Question: My admin page for a specific model has two stackedInlines. Currently they display one under the other. I would like them to display side by side so The page would look like this (don't have enough reputation to embed the image :[ )

Any easy way to go about this without having to write my own admin page?
If that's the only solution, how exactly would I go about that?
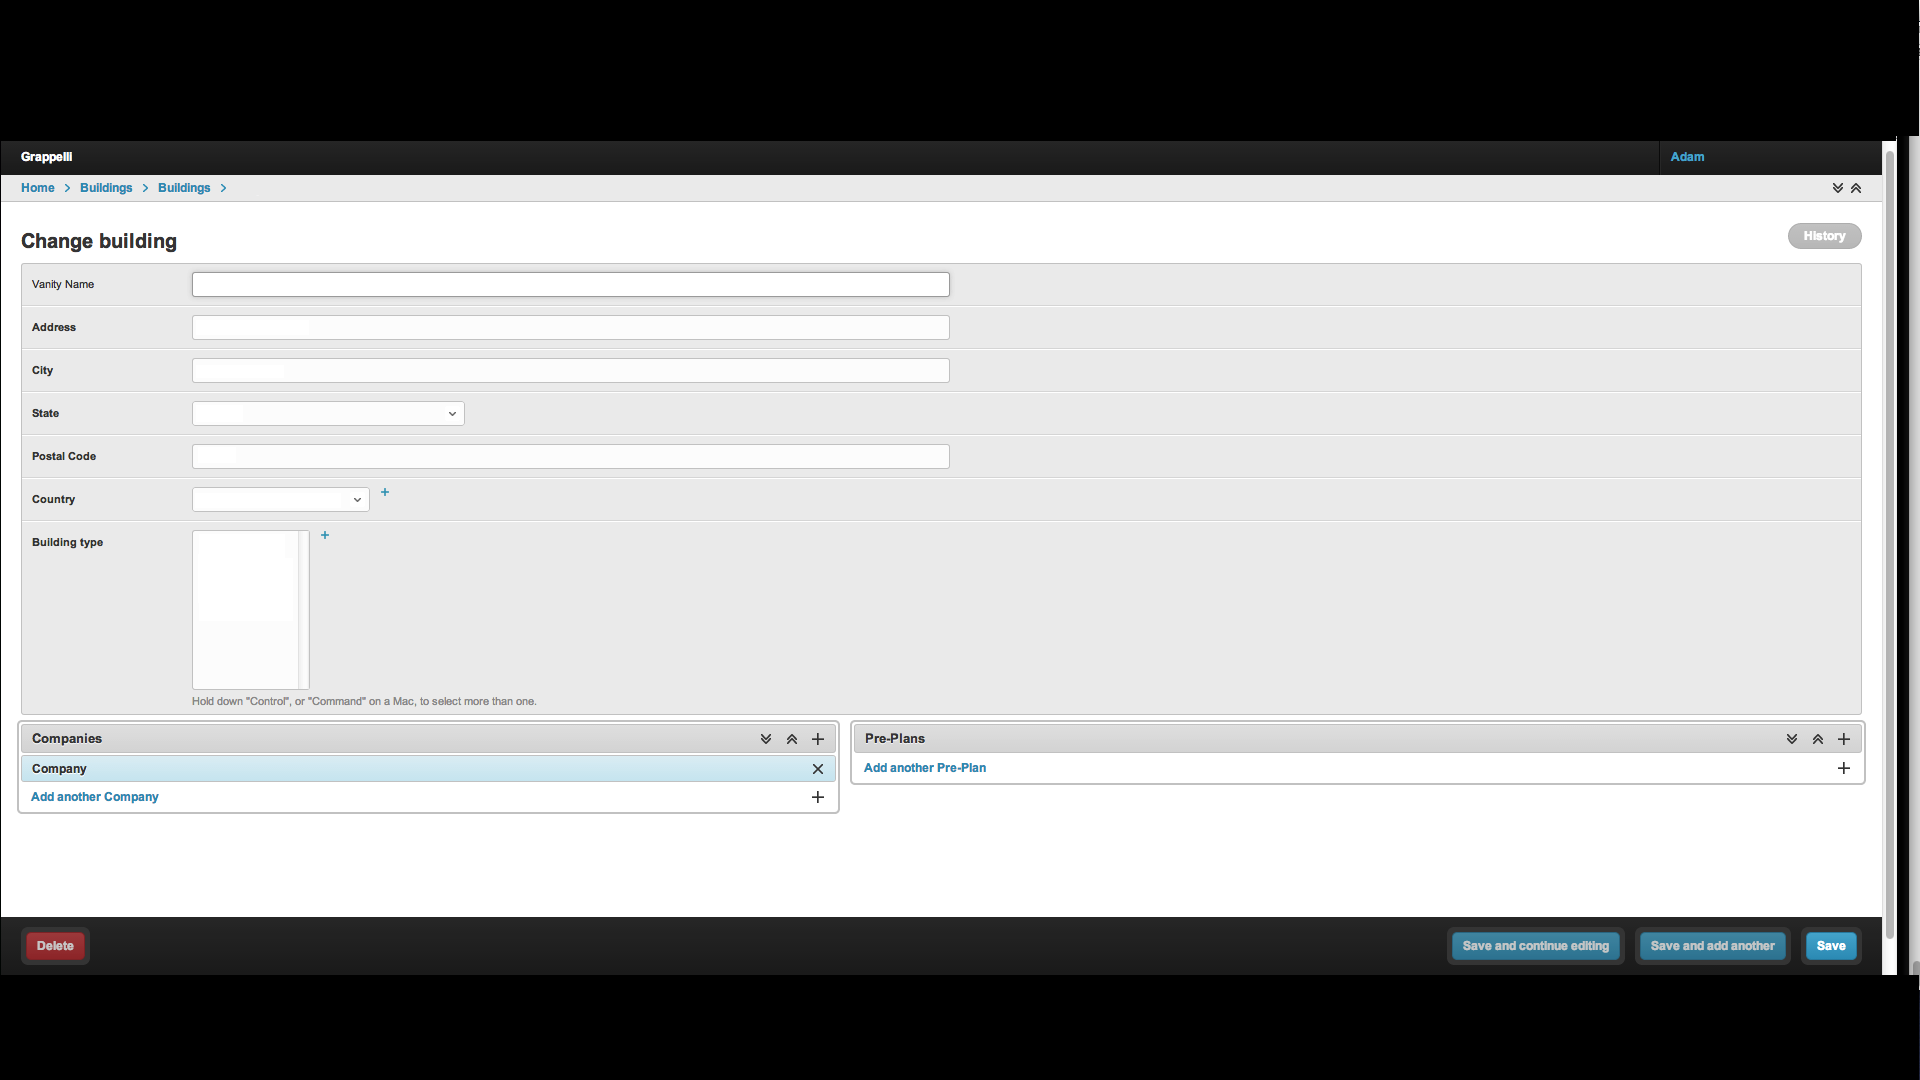
Answer: you can override Django admin template for each app in your project.
you just have too create same folder as your app in template directory and overriding html.
<URL>
You can add CSS/Javascript to admin page by defining class Media.